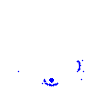
Particle: kaon